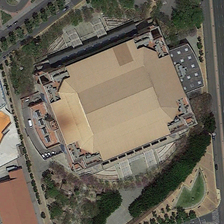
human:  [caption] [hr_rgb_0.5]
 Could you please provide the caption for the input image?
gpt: the brown roof stadium is located in the middle of the road .

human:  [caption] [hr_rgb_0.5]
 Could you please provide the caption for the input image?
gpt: many tall trees were planted around the stadium .

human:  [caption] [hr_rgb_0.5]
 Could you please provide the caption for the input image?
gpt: many tall trees were planted around the stadium .

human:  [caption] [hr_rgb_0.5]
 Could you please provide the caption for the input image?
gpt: the brown roof stadium is located in the middle of the road .

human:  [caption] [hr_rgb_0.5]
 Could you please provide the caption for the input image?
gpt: the brown roof stadium is located in the middle of the road .